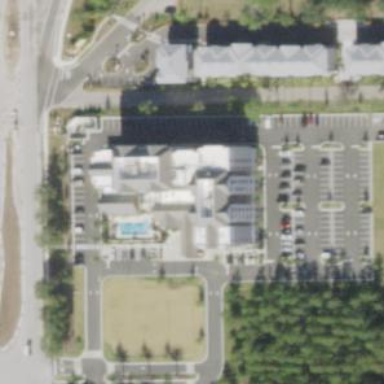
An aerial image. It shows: Hotel building.